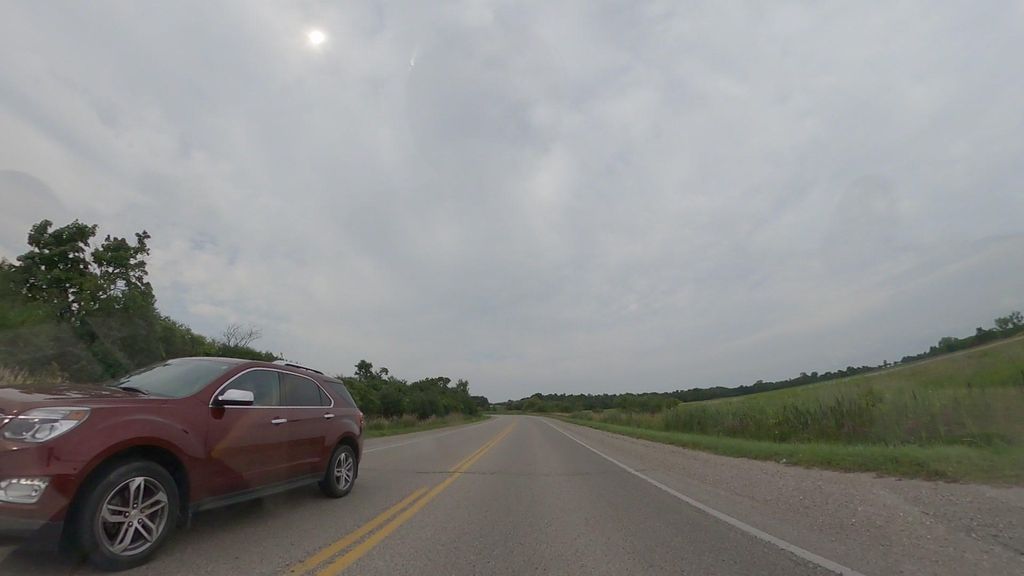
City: kitchener-waterloo